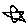
Label: star